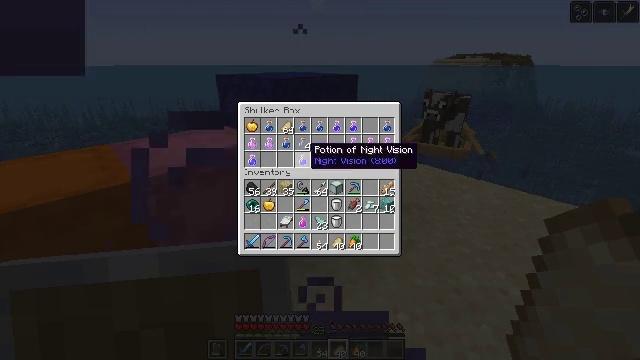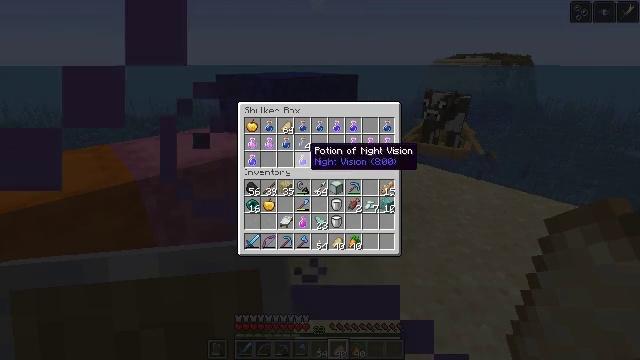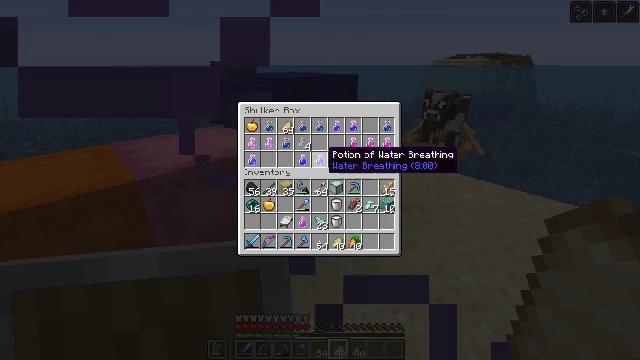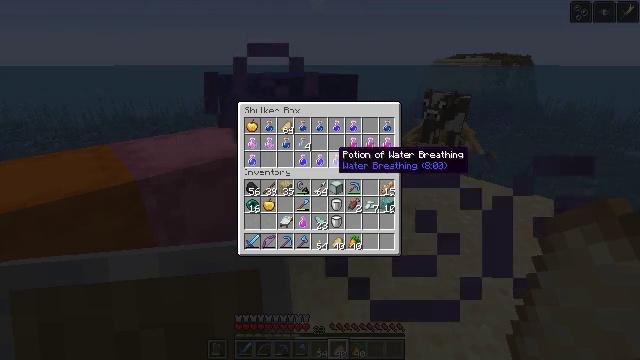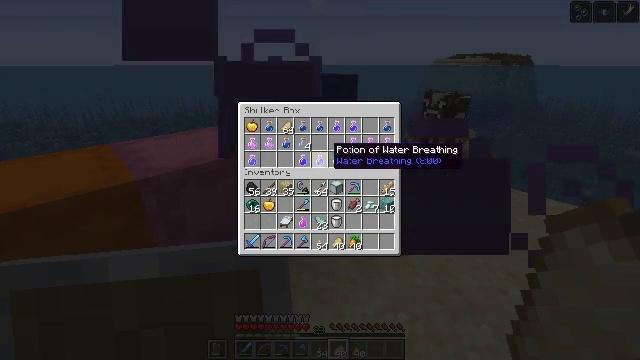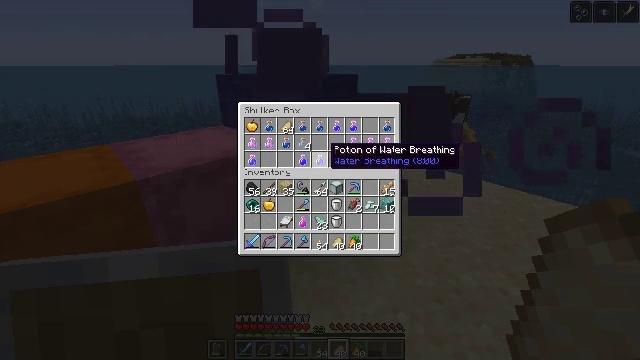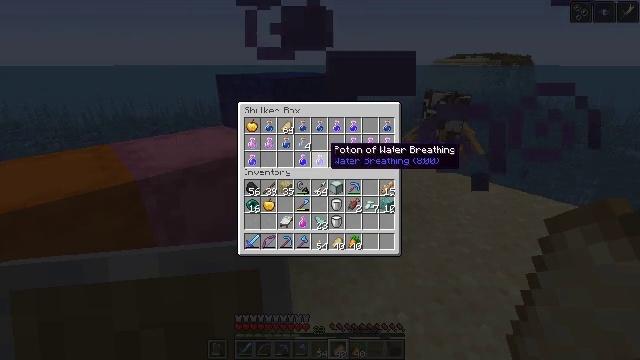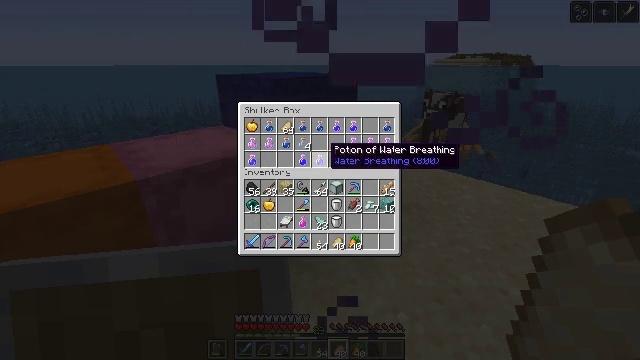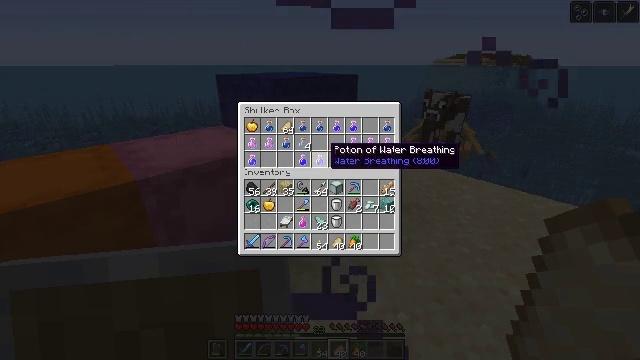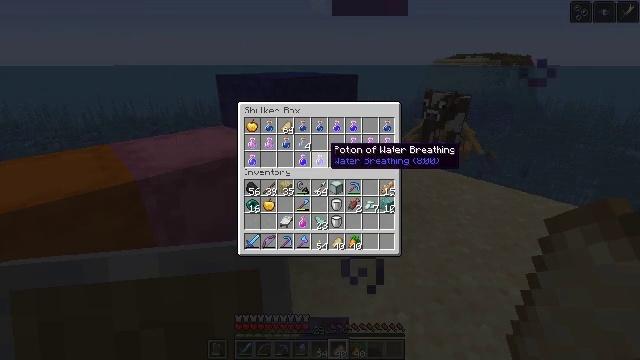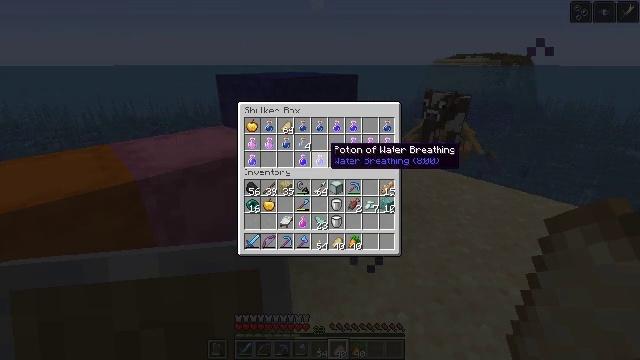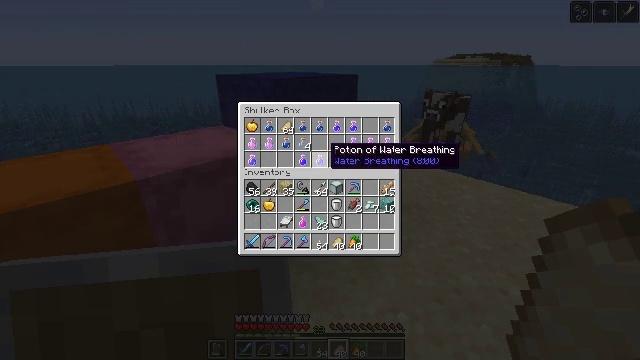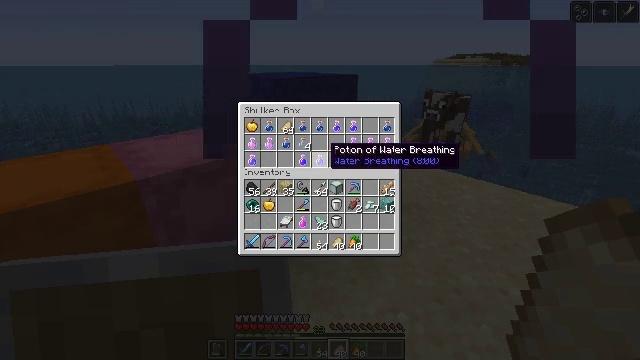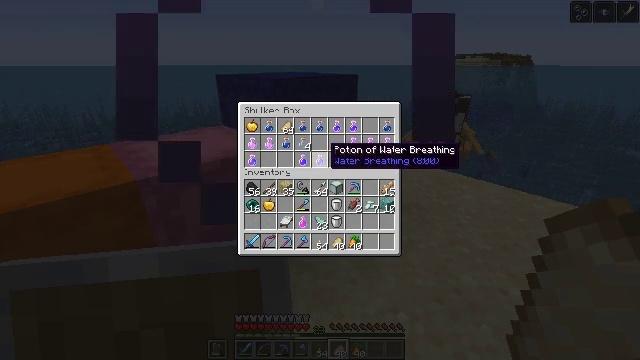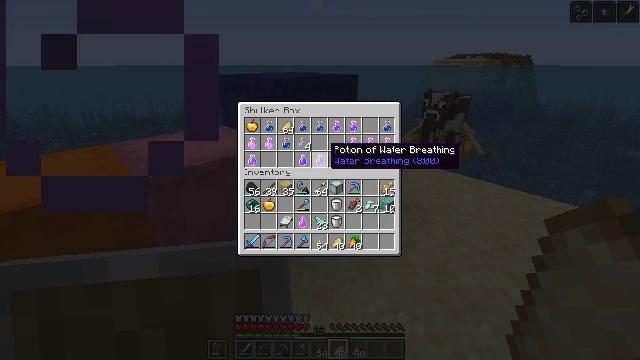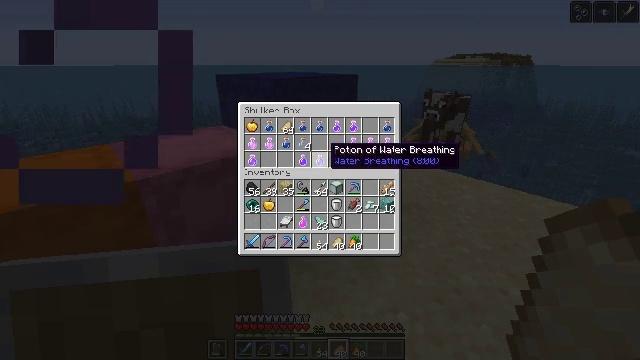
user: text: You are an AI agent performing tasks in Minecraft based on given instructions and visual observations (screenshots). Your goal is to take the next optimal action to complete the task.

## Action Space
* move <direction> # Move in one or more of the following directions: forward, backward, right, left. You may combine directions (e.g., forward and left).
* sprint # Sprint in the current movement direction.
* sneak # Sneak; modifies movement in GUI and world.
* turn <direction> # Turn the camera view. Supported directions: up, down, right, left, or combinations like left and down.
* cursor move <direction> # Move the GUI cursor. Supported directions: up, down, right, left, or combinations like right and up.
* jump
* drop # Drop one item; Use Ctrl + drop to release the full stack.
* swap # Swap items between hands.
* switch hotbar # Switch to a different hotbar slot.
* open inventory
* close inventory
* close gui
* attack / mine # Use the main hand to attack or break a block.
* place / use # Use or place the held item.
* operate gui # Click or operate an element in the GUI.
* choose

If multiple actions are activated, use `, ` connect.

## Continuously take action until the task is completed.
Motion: motion action
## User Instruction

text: Mine the orange shulker box.
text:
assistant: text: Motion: no_op
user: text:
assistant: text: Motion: cursor move right
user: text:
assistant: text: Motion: cursor move right
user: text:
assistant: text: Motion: no_op
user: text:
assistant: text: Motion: no_op
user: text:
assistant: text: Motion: no_op
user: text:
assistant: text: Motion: no_op
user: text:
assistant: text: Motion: no_op
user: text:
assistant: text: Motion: no_op
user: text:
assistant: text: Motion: no_op
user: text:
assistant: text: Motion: no_op
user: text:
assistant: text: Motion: no_op
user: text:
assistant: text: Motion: no_op
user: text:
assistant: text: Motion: no_op
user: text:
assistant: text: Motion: no_op
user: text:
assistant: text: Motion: no_op
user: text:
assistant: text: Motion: no_op
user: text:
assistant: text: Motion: cursor move right
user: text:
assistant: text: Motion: cursor move right
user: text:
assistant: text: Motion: cursor move right and down
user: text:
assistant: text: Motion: cursor move down
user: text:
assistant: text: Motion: cursor move left and up
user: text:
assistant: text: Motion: cursor move up
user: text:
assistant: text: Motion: cursor move right and up
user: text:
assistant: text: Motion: cursor move up
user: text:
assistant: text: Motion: no_op
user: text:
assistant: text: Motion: cursor move left and down
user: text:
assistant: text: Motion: cursor move left
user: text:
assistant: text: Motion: no_op
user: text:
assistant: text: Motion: cursor move right and up